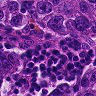
Metastatic tissue present: yes